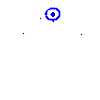
Particle: proton